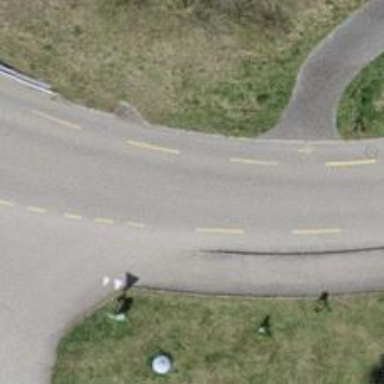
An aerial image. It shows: Unclassified road with designated cycle lane.